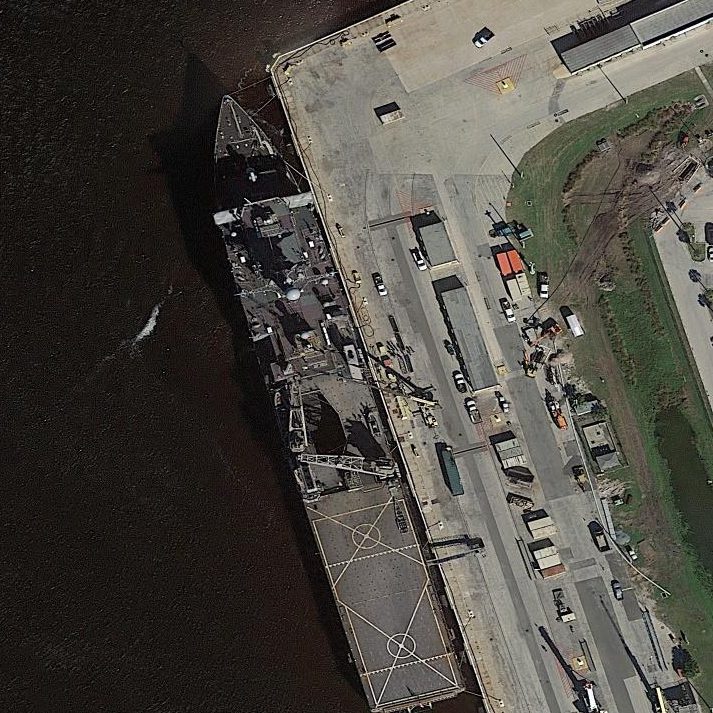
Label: combat